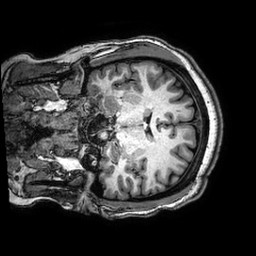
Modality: T1w
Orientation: coronal
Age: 28
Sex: female
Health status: healthy